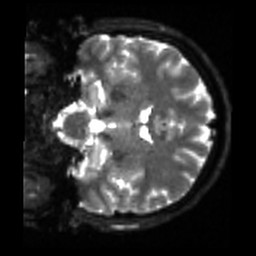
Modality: sbref
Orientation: coronal
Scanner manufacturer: siemens
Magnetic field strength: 3 T
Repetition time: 4 s
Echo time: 0.0594 s